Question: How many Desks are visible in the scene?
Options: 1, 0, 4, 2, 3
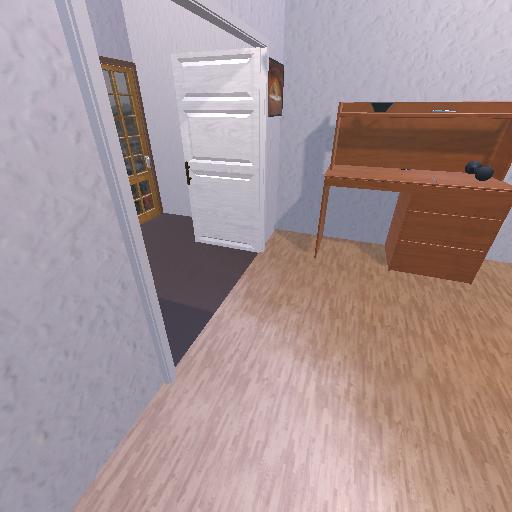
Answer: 1